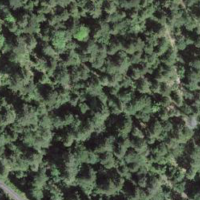
EUNIS habitat code: 43
Species observed at this site:
Volucella pellucens
Erebia ligea
Epipactis atrorubens
Helix pomatia